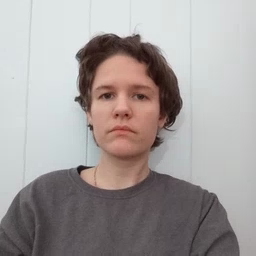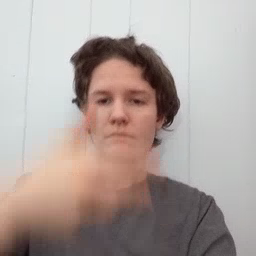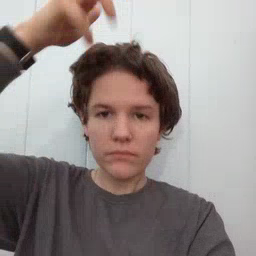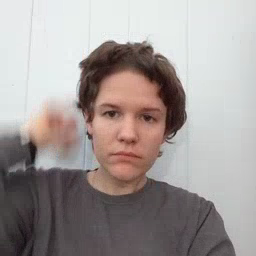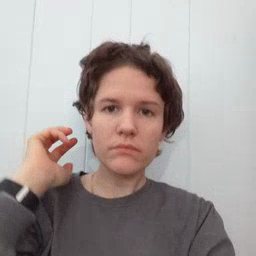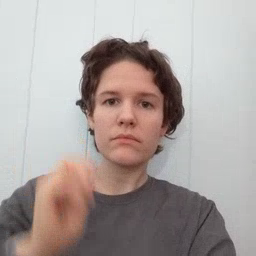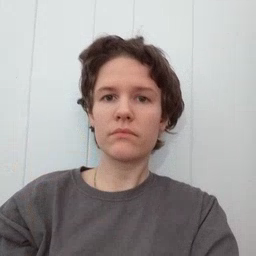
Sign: lion